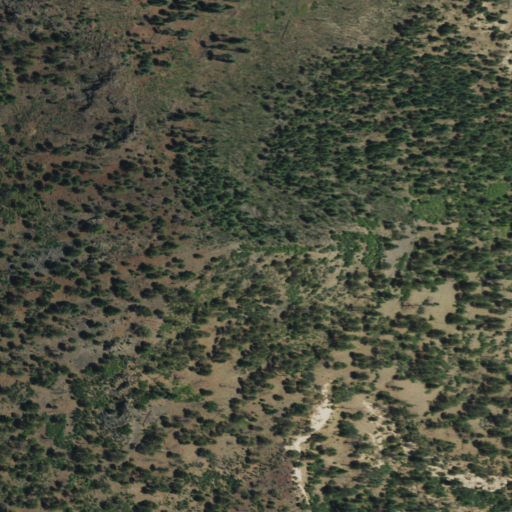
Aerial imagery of mountain in New Mexico named Turner Peak containing evergreen forest, shrub, and grassland